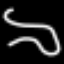
Label: squiggle